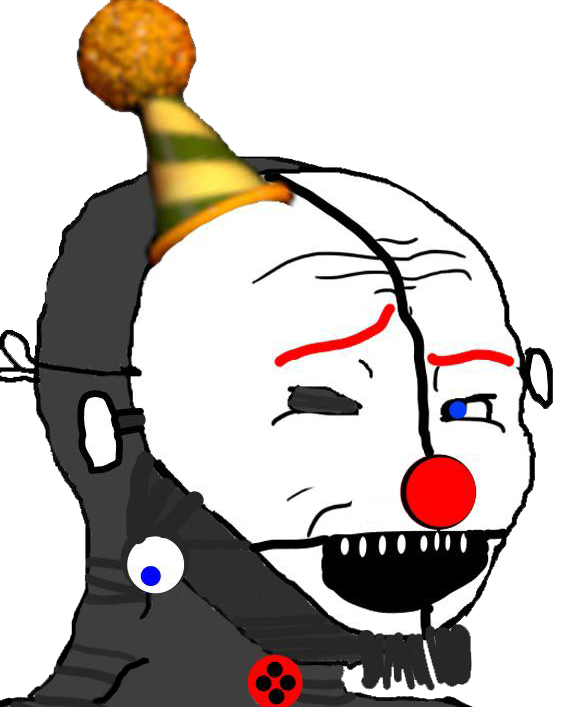
Label: 5_Smugjak